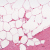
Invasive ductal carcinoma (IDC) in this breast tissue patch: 0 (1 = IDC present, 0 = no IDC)